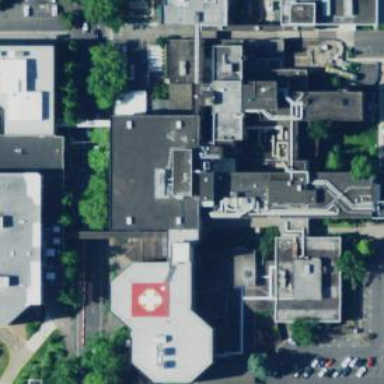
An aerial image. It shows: Hospital building.